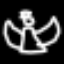
Label: angel